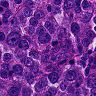
Metastatic tissue present: yes